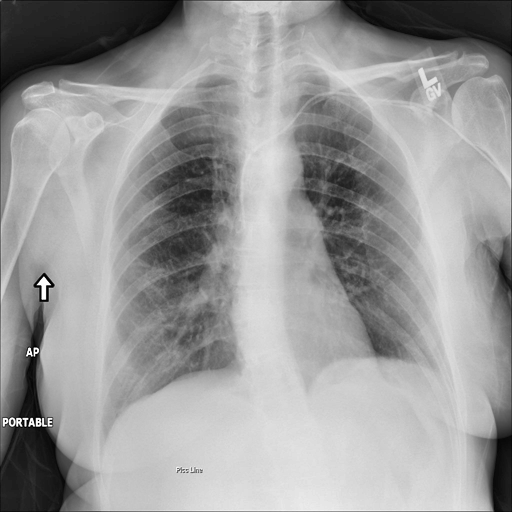
Finding: NORMAL